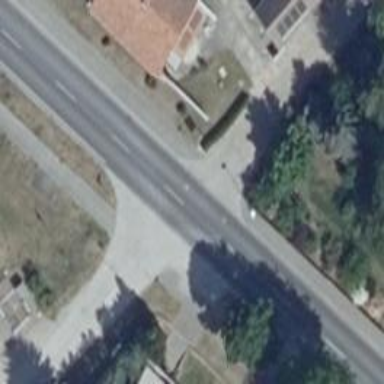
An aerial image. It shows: Paved residential road.